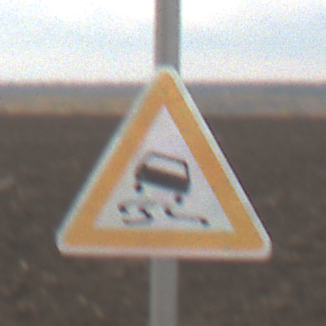
Verkehrszeichen: SchleuderOderRutschgefahr
Umgebung: Outdoor, Nature
Tageszeit: MorningAfternoon
Wetter: Overcast
Licht: Natural
Jahreszeit: NotSpecified
Kontrast: LowContrast